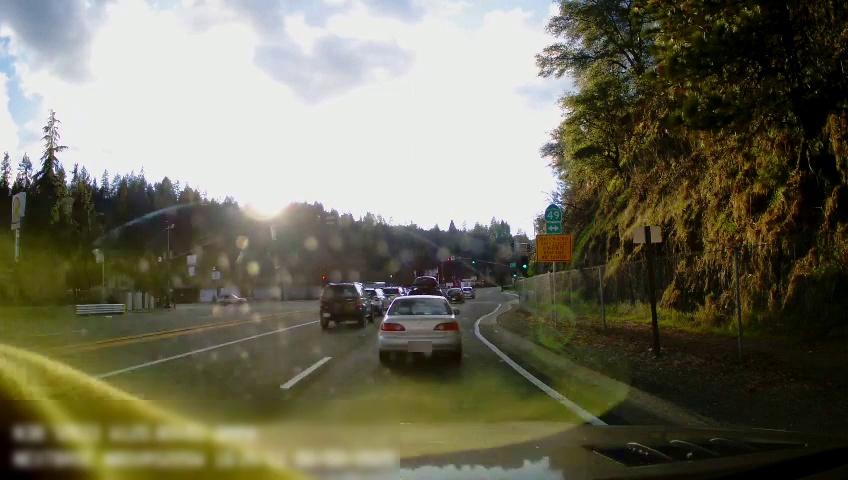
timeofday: Day
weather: Sunny
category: Drivable Space
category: Vehicles | Car
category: Vehicles | SUV
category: Vehicles | Car
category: Vehicles | Car
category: Vehicles | SUV
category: Vehicles | SUV
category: Vehicles | Car
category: Vehicles | Other LV
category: Lanes | Opposite Lane
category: Lanes | Opposite Lane
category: Lanes | Current Lane
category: Lanes | Alternate Lane
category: Lanes | Current Lane
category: Lanes | Opposite Lane
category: Lanes | Opposite Lane
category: Traffic | Signs
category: Traffic | Signs
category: Traffic | Signs
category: Traffic | Lights